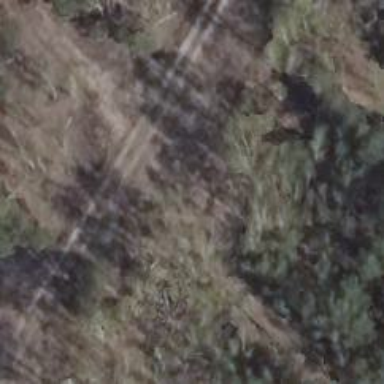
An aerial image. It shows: Sandy track road with grade3 tracktype.